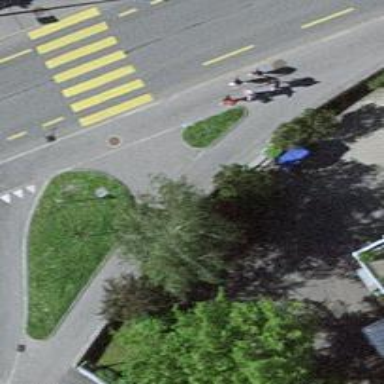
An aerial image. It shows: Sidewalk along the footway.